Interaction volume radius: 10 \u00c5
Interaction volume height: 30 \u00c5
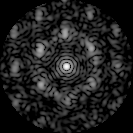
Disorder parameter: 0.6358